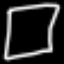
Label: square